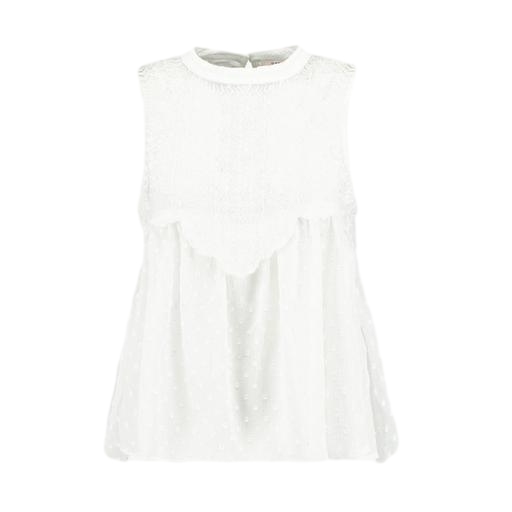
white premium high neck top lace, white high-neck lace-panel, white sleeveless lace blouse, white background